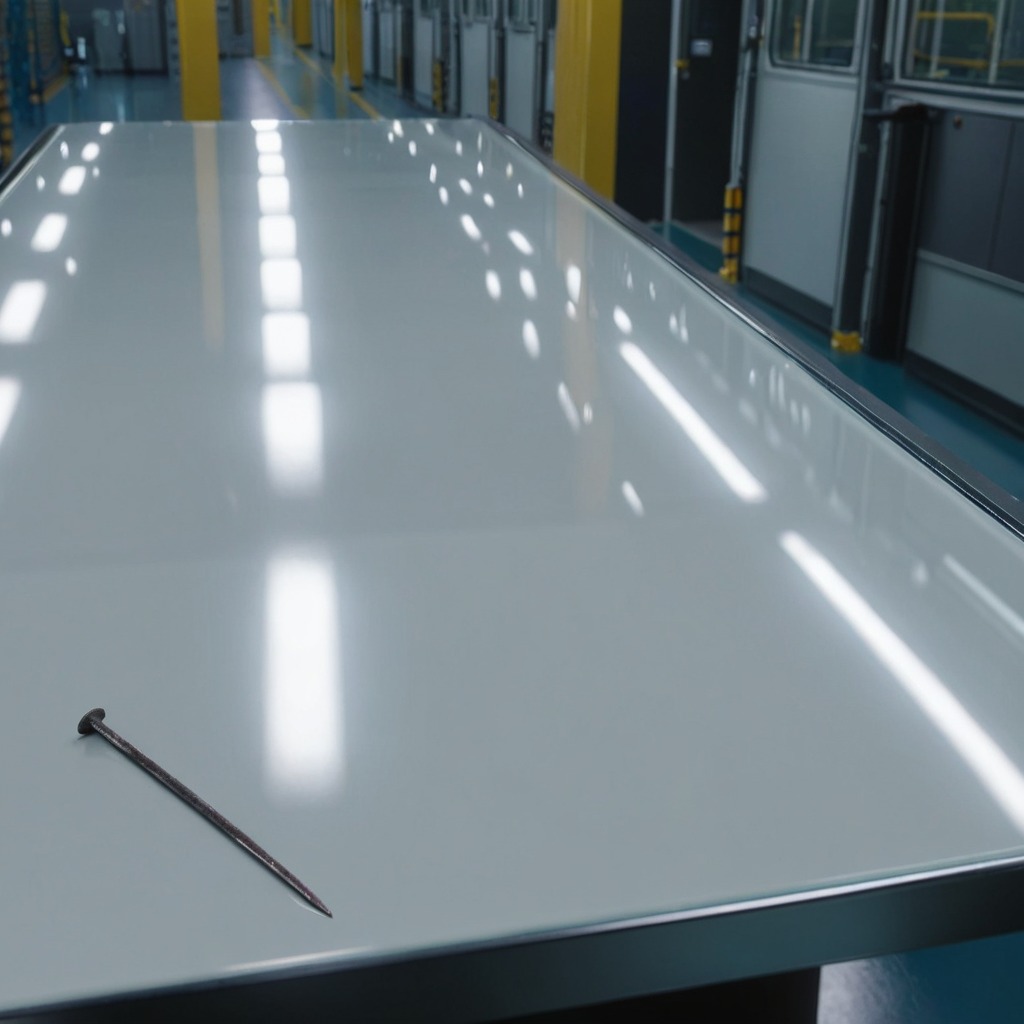
A nail is lying on a table in a ship maintenance bay.